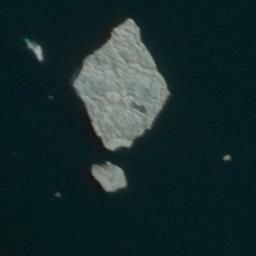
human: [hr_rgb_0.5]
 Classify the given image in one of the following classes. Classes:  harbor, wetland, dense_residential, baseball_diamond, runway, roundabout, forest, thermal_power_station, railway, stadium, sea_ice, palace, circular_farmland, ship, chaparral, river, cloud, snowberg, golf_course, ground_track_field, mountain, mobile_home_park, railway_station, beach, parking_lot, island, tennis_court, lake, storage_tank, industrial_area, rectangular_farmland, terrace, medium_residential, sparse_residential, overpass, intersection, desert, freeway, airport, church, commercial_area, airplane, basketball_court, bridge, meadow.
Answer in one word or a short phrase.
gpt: sea_ice